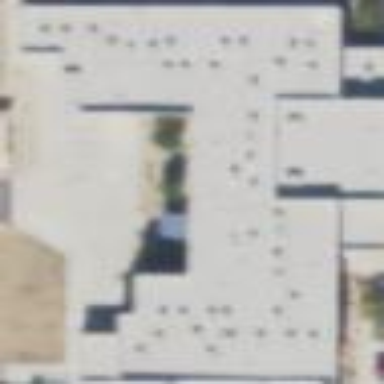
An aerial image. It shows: School building.